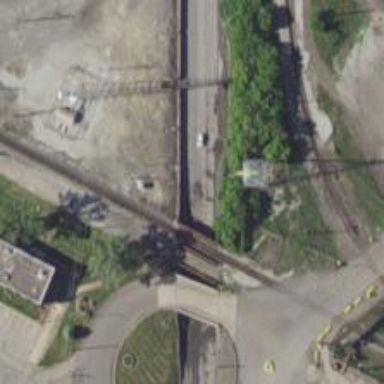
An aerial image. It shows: Railway spur bridge.